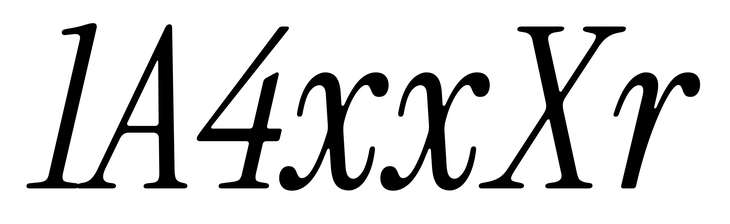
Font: InstrumentSerif-Italic